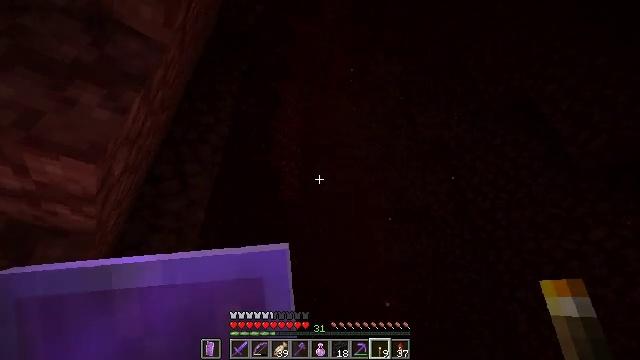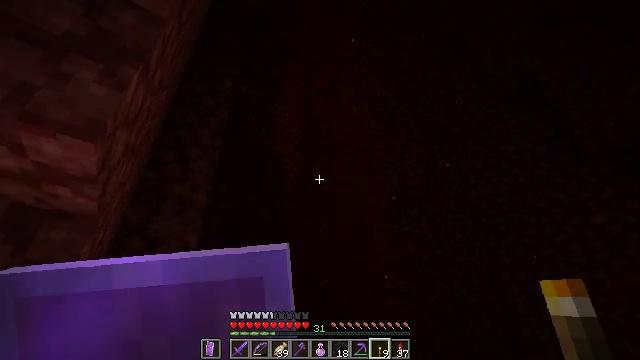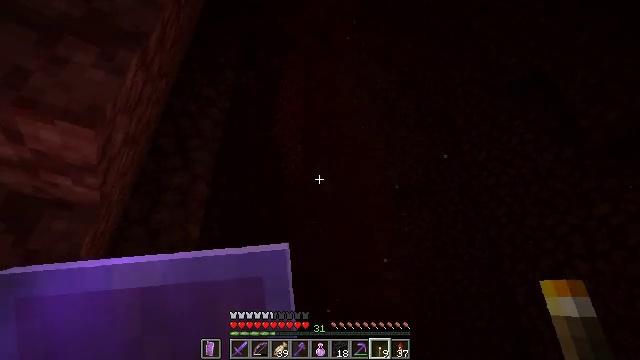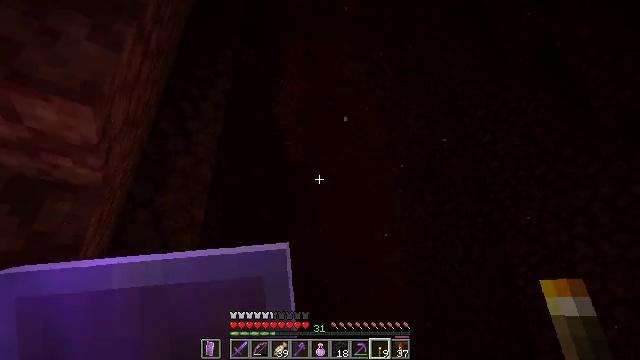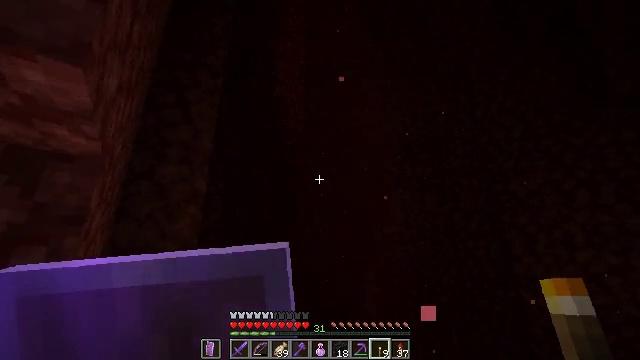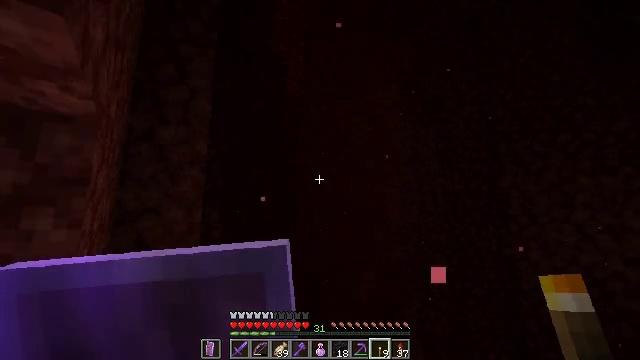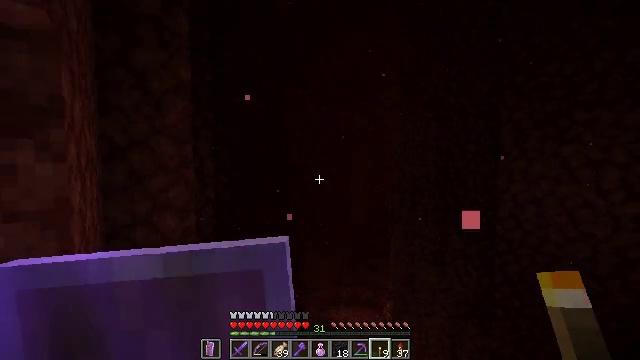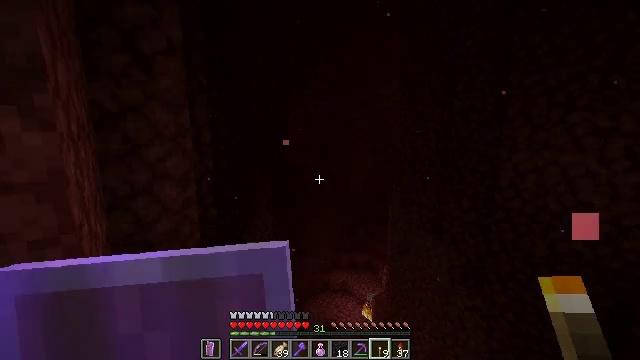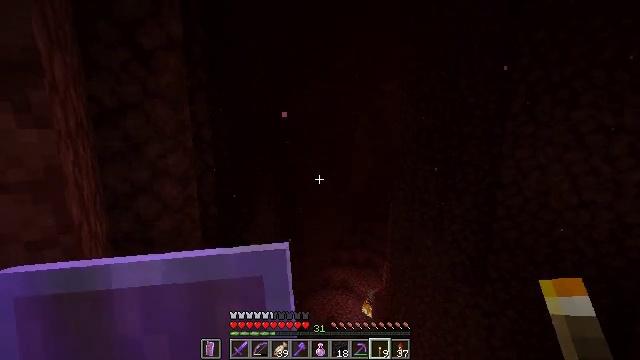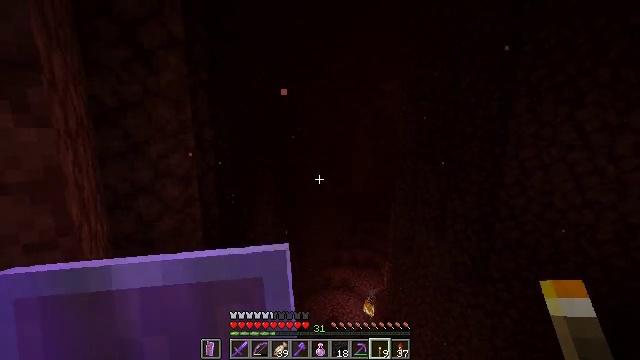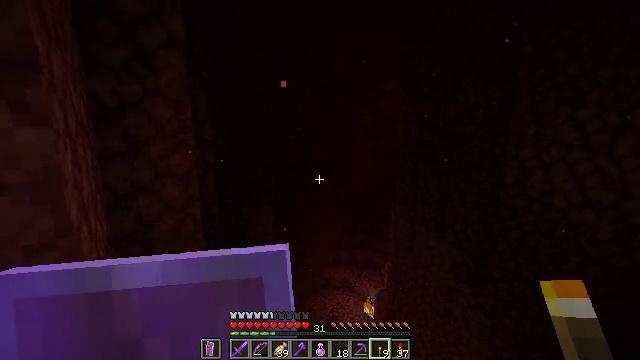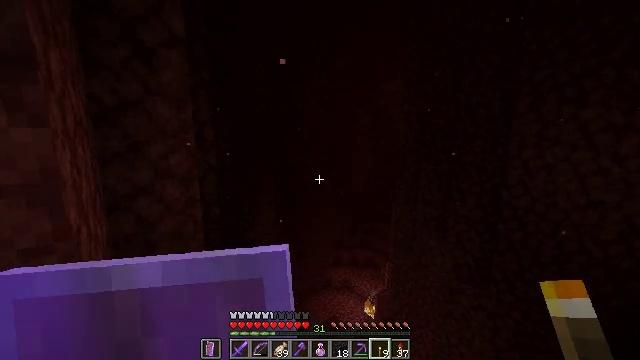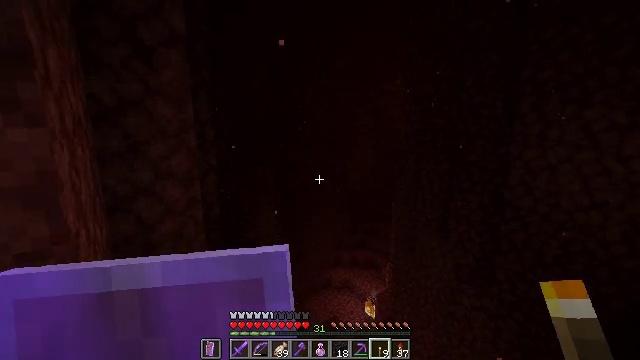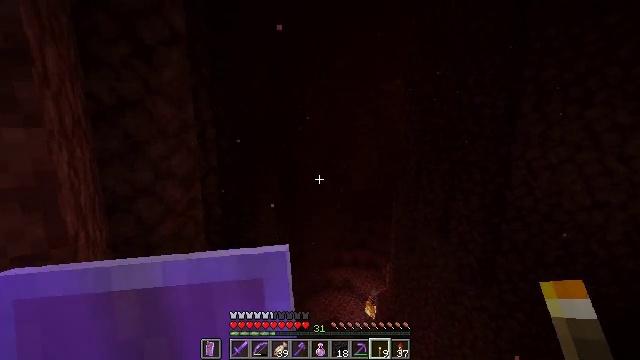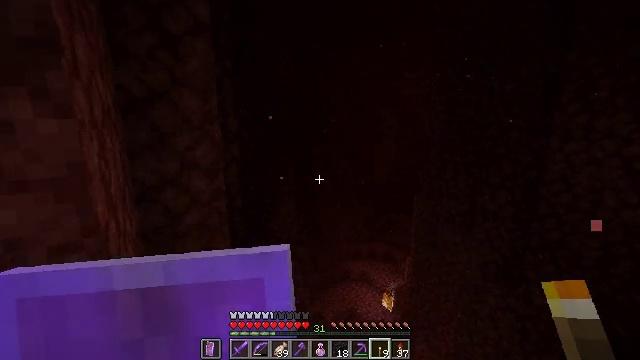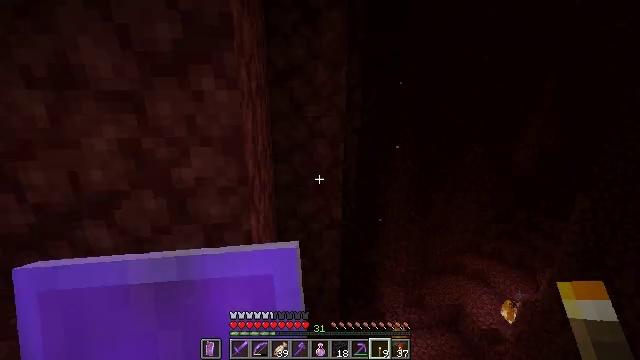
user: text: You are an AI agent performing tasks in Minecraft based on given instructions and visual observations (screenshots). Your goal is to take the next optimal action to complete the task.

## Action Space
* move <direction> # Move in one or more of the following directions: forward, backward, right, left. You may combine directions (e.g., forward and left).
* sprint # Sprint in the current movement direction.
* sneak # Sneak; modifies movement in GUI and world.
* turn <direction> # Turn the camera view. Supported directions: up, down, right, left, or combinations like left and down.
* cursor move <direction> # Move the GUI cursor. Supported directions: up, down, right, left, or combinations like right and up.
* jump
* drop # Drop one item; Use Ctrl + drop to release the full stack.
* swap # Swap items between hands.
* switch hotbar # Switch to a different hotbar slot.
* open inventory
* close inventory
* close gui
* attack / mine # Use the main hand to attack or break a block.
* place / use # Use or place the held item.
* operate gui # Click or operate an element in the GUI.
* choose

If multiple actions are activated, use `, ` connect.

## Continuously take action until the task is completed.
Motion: motion action
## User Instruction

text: Reclaim the chest into your inventory.
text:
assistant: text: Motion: move forward, sneak, turn down
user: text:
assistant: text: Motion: move forward, sneak, turn down
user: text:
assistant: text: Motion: move forward, sneak, turn down
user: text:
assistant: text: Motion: move forward, sneak, turn down
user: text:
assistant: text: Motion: move forward, sneak, turn down
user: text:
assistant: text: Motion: move forward, sneak, turn right and down
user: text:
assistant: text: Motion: move forward, sneak, turn down
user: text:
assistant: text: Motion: move forward, sneak
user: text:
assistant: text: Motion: move forward, sneak
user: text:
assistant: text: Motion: move forward, sneak
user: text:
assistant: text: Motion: move forward, sneak
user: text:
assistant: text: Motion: move forward, sneak
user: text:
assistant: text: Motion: move forward, sneak
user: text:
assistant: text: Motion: move forward, sneak, turn left and down
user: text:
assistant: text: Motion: sneak, turn left and down
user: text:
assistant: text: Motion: sneak, turn left and down
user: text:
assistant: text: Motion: sneak, turn left and down
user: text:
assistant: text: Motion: sneak, turn left and down
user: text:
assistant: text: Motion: sneak
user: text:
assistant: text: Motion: sneak
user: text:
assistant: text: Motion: sneak
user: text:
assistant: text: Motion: sneak
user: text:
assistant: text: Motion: sneak
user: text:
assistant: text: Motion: sneak
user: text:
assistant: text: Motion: move forward, sneak
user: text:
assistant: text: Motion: move forward, sneak
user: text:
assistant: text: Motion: move forward, sneak
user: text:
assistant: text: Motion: move forward, sneak
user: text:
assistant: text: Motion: move forward, sneak
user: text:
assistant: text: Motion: move forward, sneak